Question:
I Have data set which contains Duration and Code with subject wise material observed. Which formula i have to use to get the value of total for month=june & Code=BHEB. I have tried using two dimension look up formula.
'''
=INDEX(DataRange, MATCH(Code,Code,0), MATCH(Durations,Duration,0))
'''
it doesn't suit my suitation, i cant change month value to column.
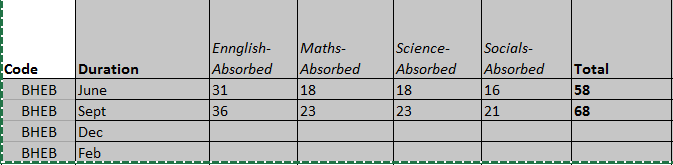
Answer: With a helper column (may be hidden), say inserted as A in the image, populated with:
'''
=B1&"|"&C1
'''
and copied down to suit then:
'''
=INDEX(DataRange, MATCH(Code&"|"&Semester,A:A,0), MATCH(Durations,Duration,0))
'''
may serve where the named ranges are:
DataRange : =Sheet!$C$1:$G$5
Code : =Sheet!$J$1
Semester : =Sheet!$J$2
Durations : =Sheet!$J$3
Duration : =Sheet!$C$1:$G$1
or extended to suit.